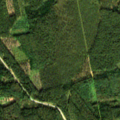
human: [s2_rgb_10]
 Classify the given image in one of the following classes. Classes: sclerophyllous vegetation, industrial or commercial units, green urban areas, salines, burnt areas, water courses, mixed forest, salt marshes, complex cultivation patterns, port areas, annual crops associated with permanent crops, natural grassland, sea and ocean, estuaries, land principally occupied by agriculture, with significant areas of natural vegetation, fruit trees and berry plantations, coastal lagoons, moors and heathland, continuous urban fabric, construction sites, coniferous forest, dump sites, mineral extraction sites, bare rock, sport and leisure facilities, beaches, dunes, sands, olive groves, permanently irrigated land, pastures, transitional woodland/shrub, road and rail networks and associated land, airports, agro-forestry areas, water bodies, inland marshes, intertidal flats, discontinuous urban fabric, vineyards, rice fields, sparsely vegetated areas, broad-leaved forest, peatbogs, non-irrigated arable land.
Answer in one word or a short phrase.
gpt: broad-leaved forest, coniferous forest, mixed forest